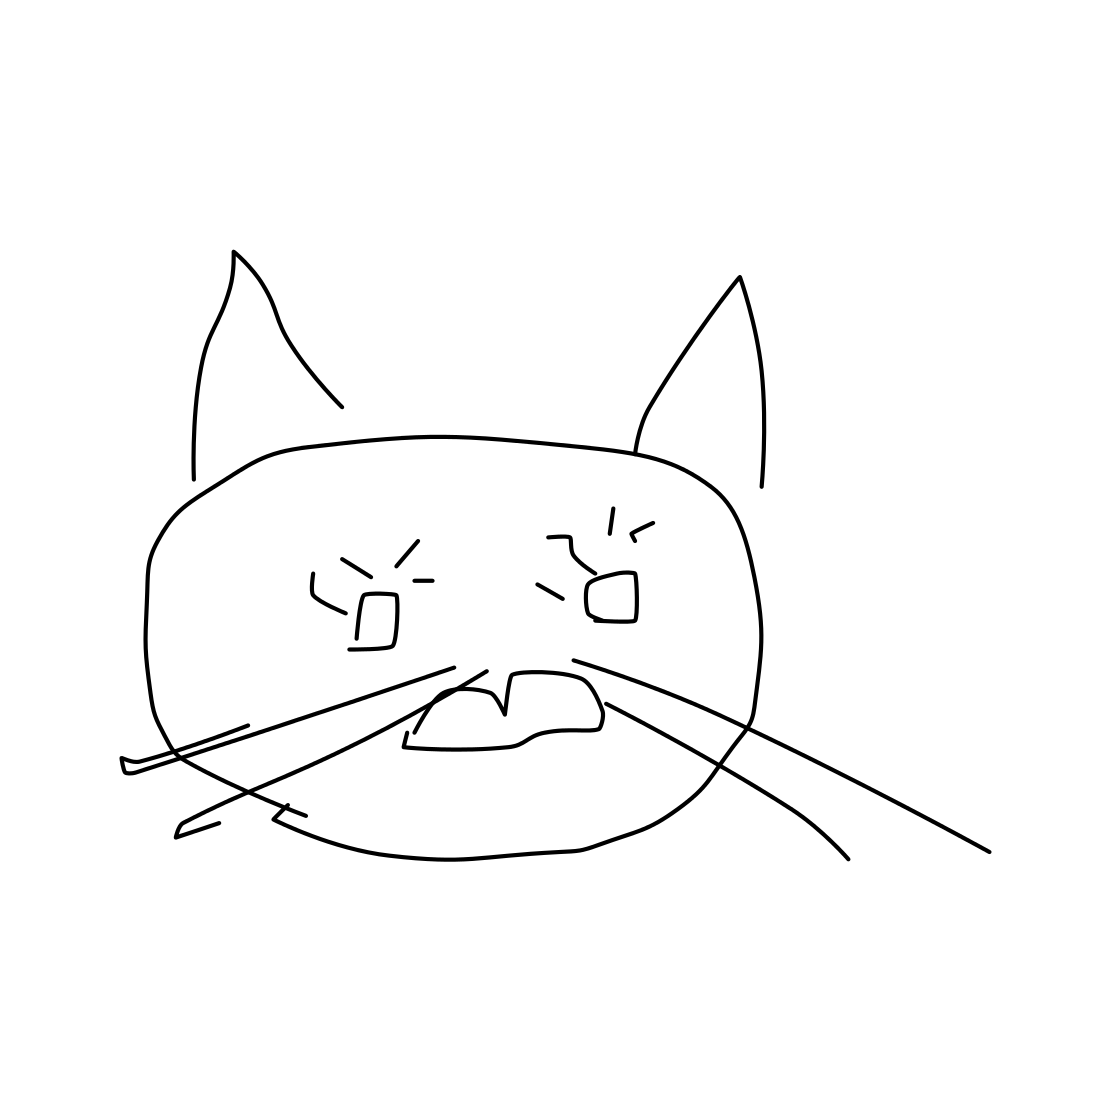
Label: cat